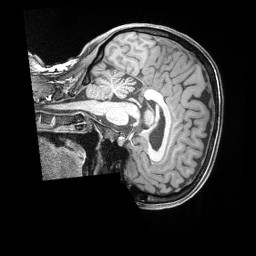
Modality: T1w
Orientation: sagittal
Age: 35
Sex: female
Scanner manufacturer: siemens
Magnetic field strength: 3 T
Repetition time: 2 s
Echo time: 0.00211 s